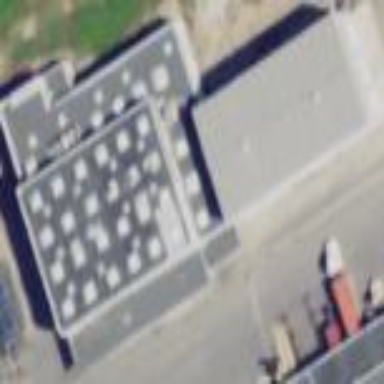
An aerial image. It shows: Commercial building.